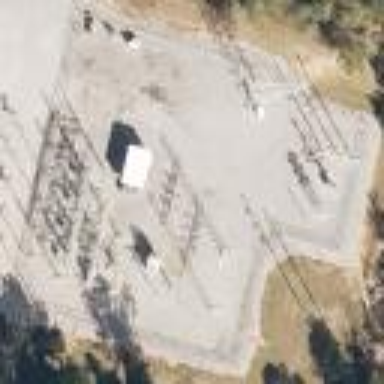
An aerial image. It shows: Distribution level power substation enclosed by fence.